Question: I'm working on a project that contains multiple storyboards and all the navigation in the SBs are done using navigation controllers. However, I also want to add a tab bar to switch between storyboards. I need to use a custom tab bar because of its appearance.
1. Should I subclass UITabBarController or just go with a view and a manager?
2. If I need to subclass the UITabBarController, how do I link the buttons in the custom tab bar (.xib) to the tab bar controller? (Delegate/Protocol, link outlets directly...)
3. I'm working with xibs and storyboards, which is the best approach to use them as much as possible to solve this?

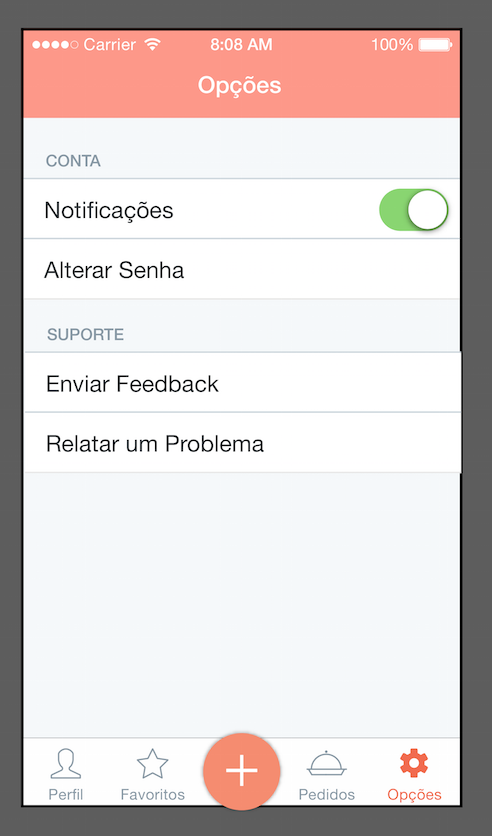
Answer: For the look in the screenshot, I would just use a regular 'UITabBarController'. To create the large, red button in the middle, just make a 'UIButton' and add it above the 'UITabBar'.
You can see some sample code in the <URL>, although I would use auto-layout instead of manual layout to position the button.
You won't be able to use a storyboard to add the button, but it'll still be a lot less work than reinventing or subclassing 'UITabBarController'.